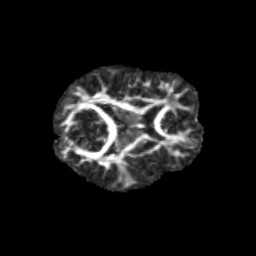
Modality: FA
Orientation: axial
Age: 10
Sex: male
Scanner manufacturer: siemens
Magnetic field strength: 3 T
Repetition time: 3.8 s
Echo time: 0.07 s